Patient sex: M
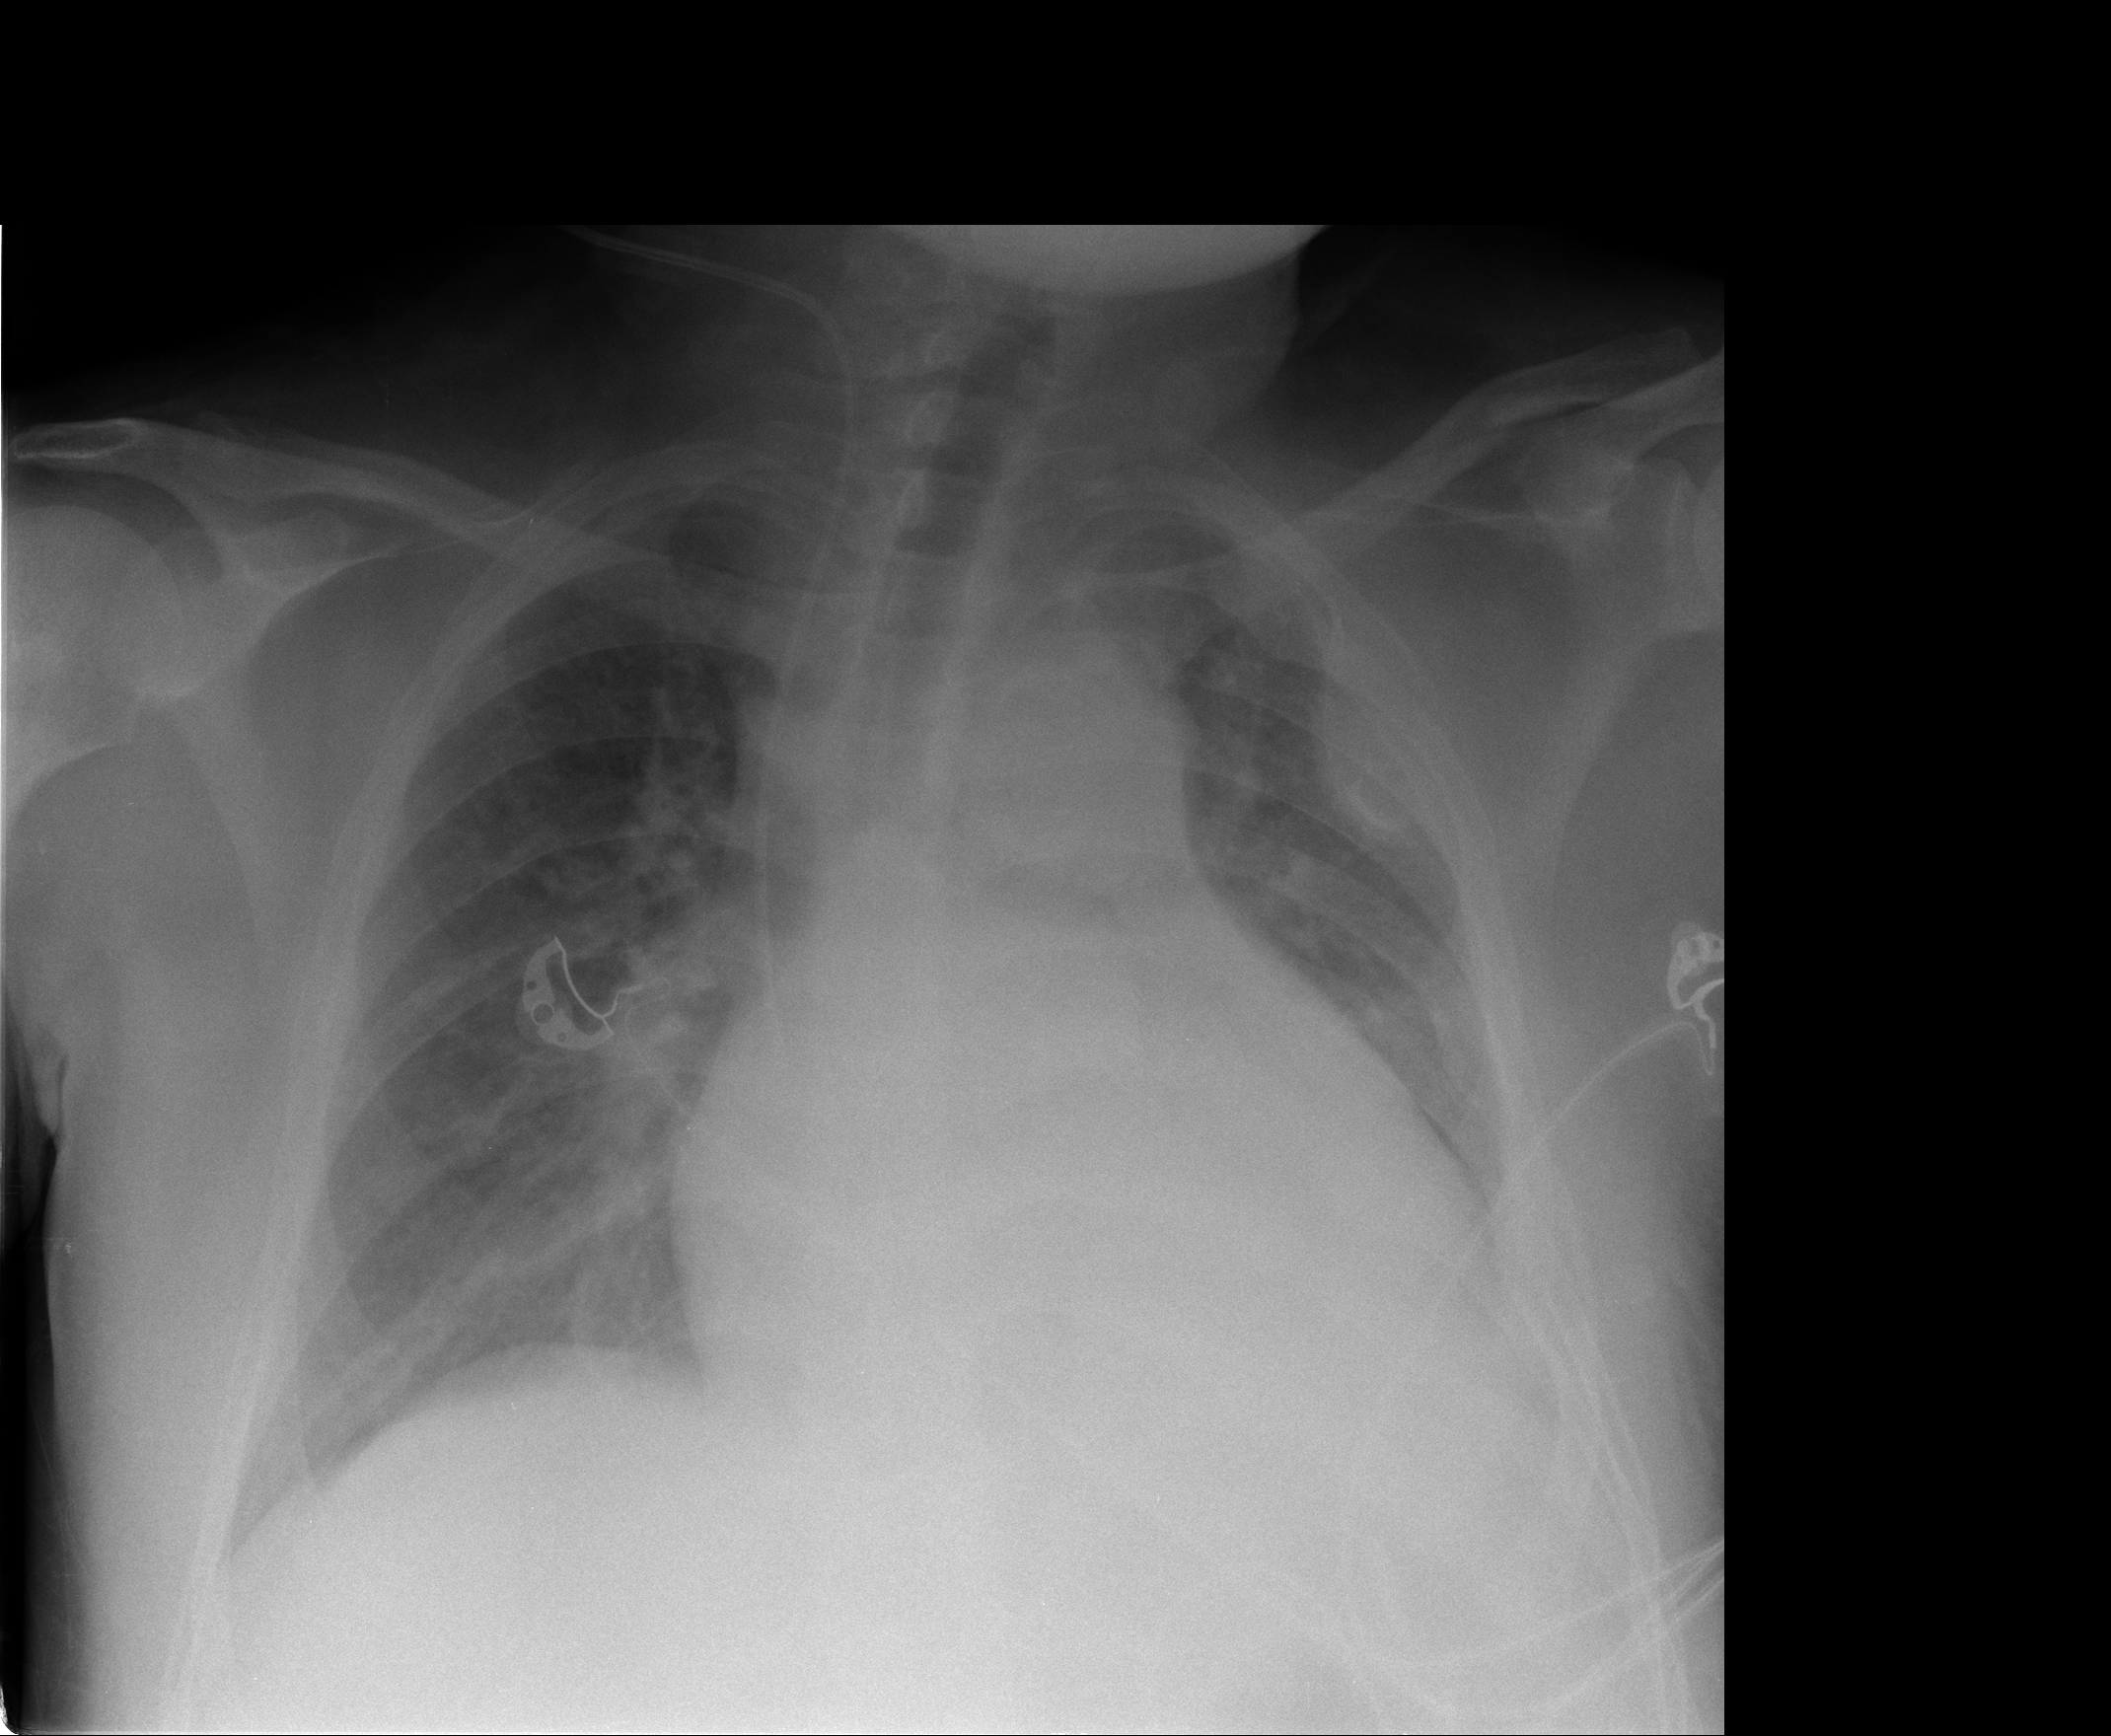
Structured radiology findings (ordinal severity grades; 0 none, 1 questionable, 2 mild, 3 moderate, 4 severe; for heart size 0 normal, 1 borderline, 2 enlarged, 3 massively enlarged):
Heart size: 2
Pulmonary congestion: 2
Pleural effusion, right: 0
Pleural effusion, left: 2
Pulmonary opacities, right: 0
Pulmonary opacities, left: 0
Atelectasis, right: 2
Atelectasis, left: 2